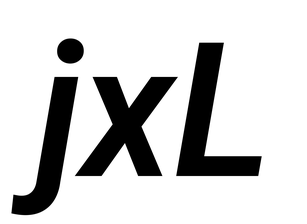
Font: Roboto-Italic_SemiBold_Italic